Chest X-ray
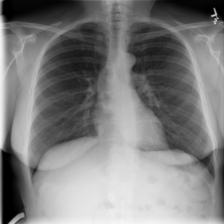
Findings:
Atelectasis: negative
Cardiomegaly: negative
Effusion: negative
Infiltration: negative
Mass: negative
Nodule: negative
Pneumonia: negative
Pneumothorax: negative
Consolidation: negative
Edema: negative
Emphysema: negative
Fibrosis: negative
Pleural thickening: negative
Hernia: negative